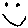
Label: smiley face